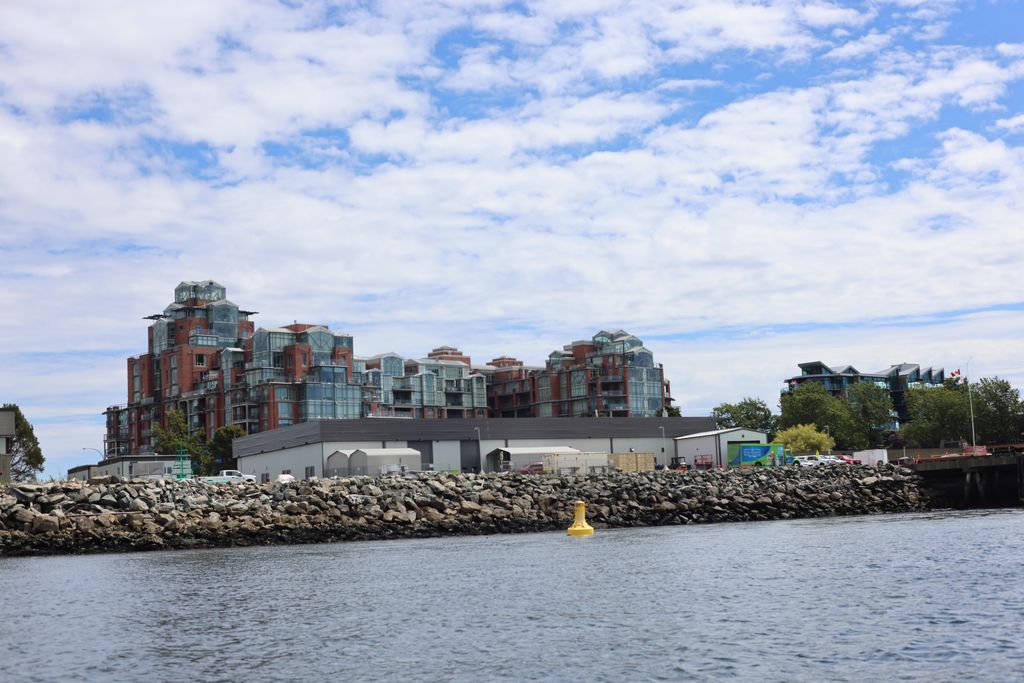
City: victoria